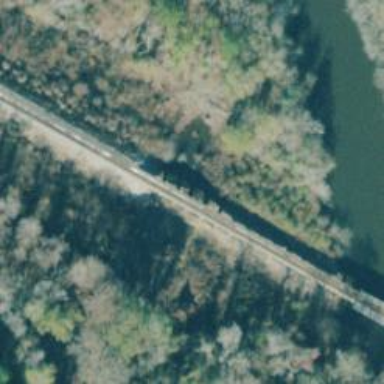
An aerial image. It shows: Railway bridge.